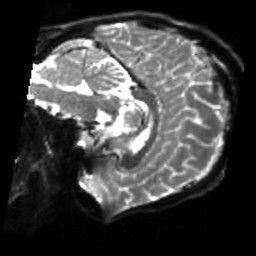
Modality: sbref
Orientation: sagittal
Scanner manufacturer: siemens
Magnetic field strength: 3 T
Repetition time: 4 s
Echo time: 0.0594 s